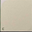
Piece: xx